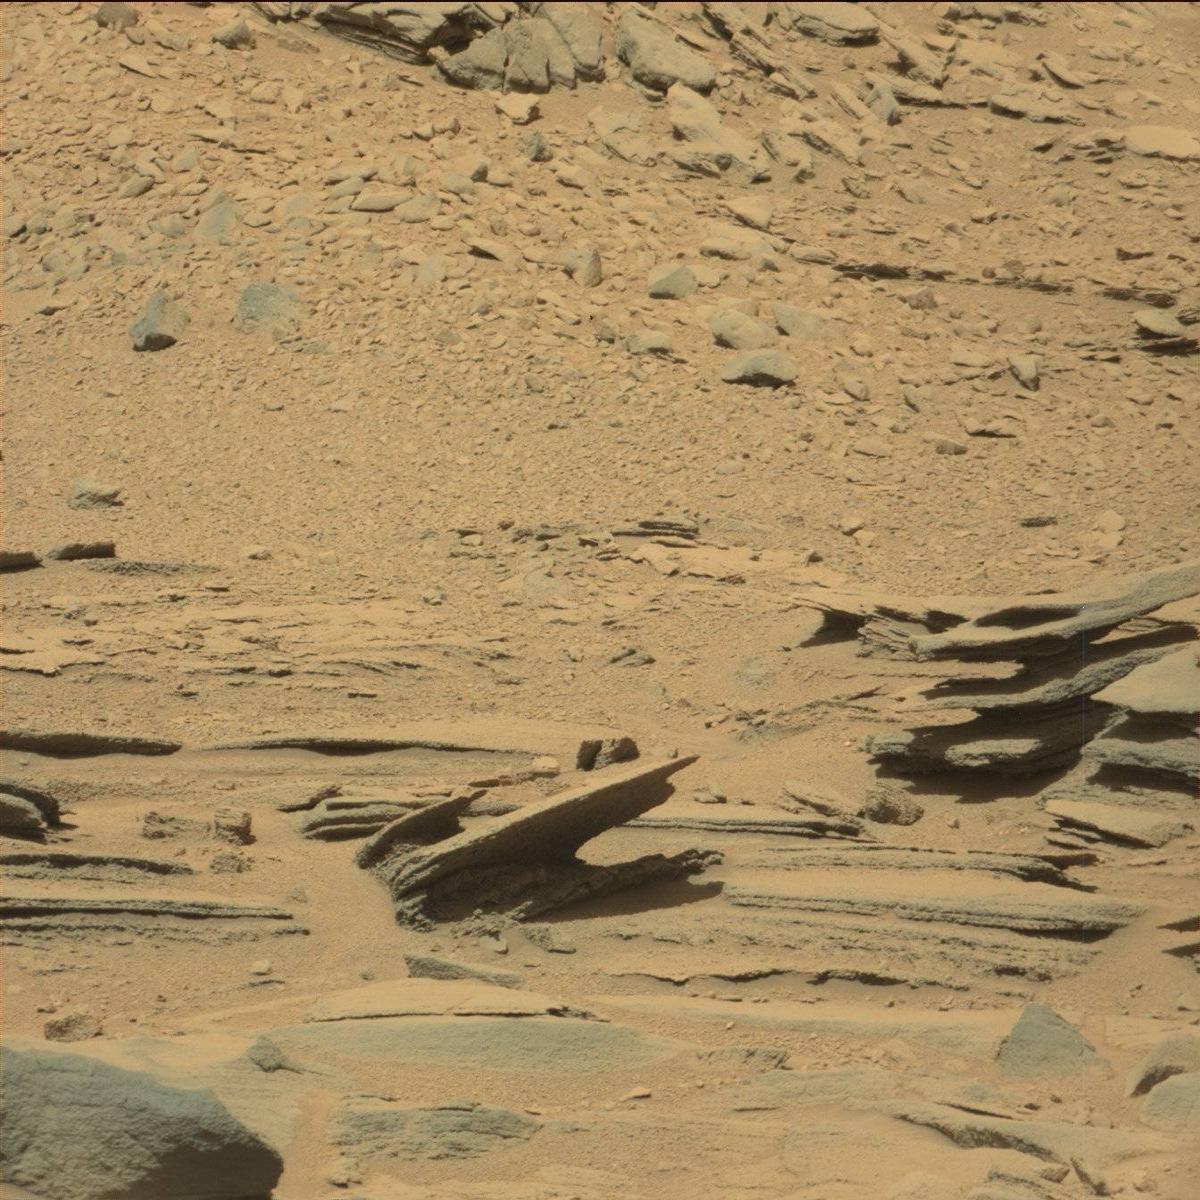
Terrain classes present: Bedrock, Sand / Soil